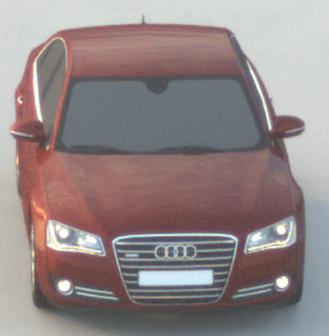
Make: Audi
Model: A8 D4
Model produced from: 2009
Model produced until: 2017
Doors: 4
Color: red
Road condition: dry road
Daytime: sunrise or sunset
Contrast: low contrast